Question: The Style Panel in Firebug shows the following image:

My CSS definition in question (for div#shell ul.tabs li) does NOT have the first five attributes specified (i.e. those starting with -moz*). Why are these inserted by Firebug when I have "Show User Agent CSS" and "Expand Shorthand Properties" UNCHECKED?
I am on Win 7, FF 10.0.2, Firebug 1.10.0a5.
Thanks.
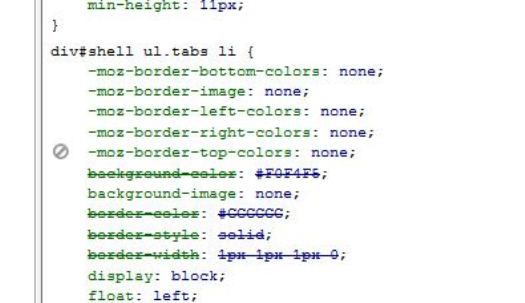
Answer: The 'border' shorthand sets those properties.